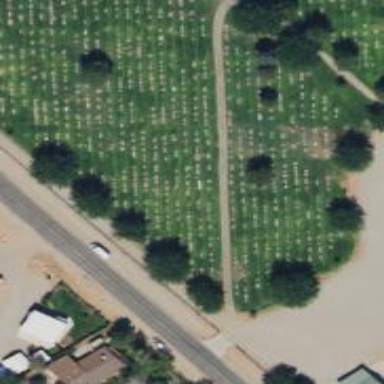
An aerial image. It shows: Cemetery.